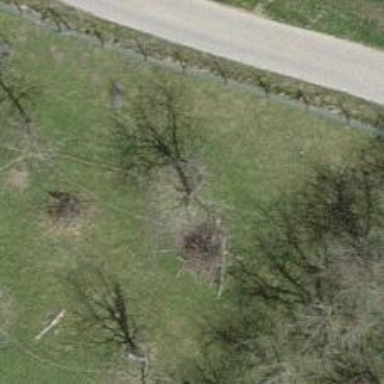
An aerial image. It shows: Broadleaved tree with lush foliage.